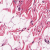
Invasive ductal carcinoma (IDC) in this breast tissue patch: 0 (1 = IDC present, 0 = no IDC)